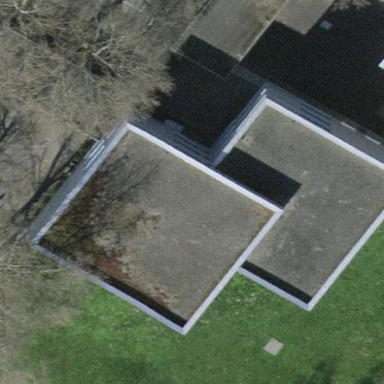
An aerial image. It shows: School building.